Question: I am building an app in django and I have deployed this app on Heroku. My error is I have "name" as a foreign key in my model when I am accessing name on my app which is deployed on Heroku name is shown as "USER OBJECT".
I am able to access correct name while running on the local server.
I have tried many different ways but still not able to fix it.
Pictures for a better understanding of my error.

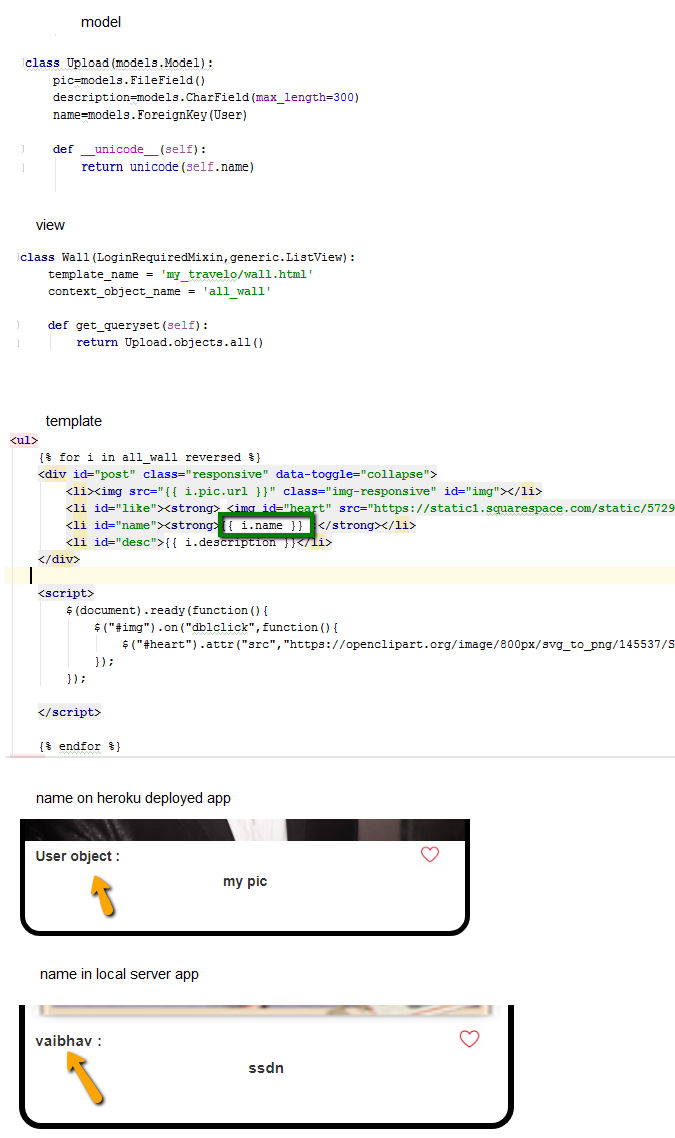
Answer: The problem is in 'Upload.__unicode__' method. On Local you have 'Python2.7' hence doing 'unicode(self.name)' returns the appropriate representation of object. While on Heroku you have 'Python3.6.1' which expects you to provide '__str__' hence you need to implement '__str__' as well for compatibility:
'''
class Upload(models.Modal):
# other fields
def __unicode__(self):
retrun unicode(self.name)
def __str__(self):
return self.__unicode__().encode('utf-8')
'''
Or simply use <URL> and implement only '__str__':
'''
from django.utils.encoding import python_2_unicode_compatible
@python_2_unicode_compatible
class Upload(models.Modal):
# other fields
def __str__(self):
retrun str(self.name)
'''
Otherwise in template you can simply do '{{ i.name.username }}' to get the username.